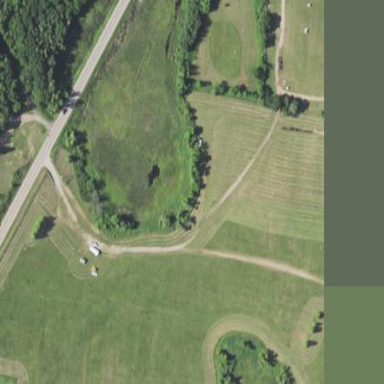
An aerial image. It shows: Campsite located in festival grounds.